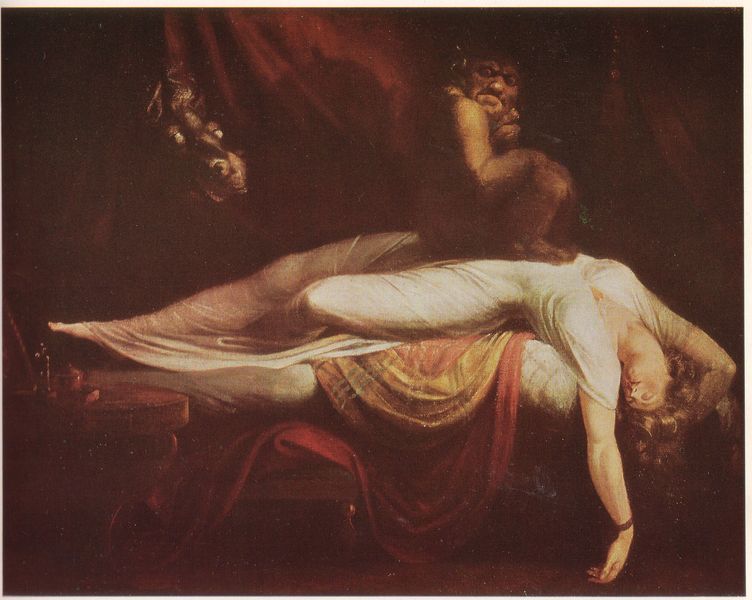
Titel: Der Alptraum
Künstler: Johann Heinrich Füssli
Standort: Detroit
Institution: The Detroit Institute of Arts
Schlagwörter: dunkel, fuß, gemälde, hand, körper, mann, nackt, schatten, schlaf, umhang, weiß, gelb, grün, mädchen, ocker, sitzen, braun, brust, bunt, busen, frau, frisur, haar, hell, kleid, licht, nacht, orange, rücken, stuhl, tisch, zimmer, blick, rot, schleier, tier, tuch, beige, malerei, alt, blond, hemd, jung, wand, arm, arme, augen, böse, falten, lang, leiche, mord, rahmen, samt, tod, tot, bildnis, vorhang, öl, boden, auge, gewand, haare, reich, sitzend, stoff, tücher, decke, paar, dekolletee, kontrast, locken, ohren, seide, esel, pferd, affe, engel, statue, beine, brüste, sofa, hocke, lasziv, liegen, schlafen, schlafend, schlafende, last, farben, farbe, hocker, schemel, figuren, kissen, vorhänge, dunkelrot, bett, tischchen, bettgestell, kordel, erotik, knie, matratze, dekolleté, lachen, krank, diwan, traum, hocken, drapiert, tote, schrecken, leinwand, dämon, mythologie, brokat, altar, neu, betrachten, liege, bedrohung, armband, armreif, hel, leichnam, rotblond, albtraum, alptraum, antik, hölle, teufel, versuchung, faun, lust, ermordung, vision, tonig, rötlich, pferdekopf, zwerg, vorhand, gesteckt, ohnmacht, träumen, horror, gestreckt, gaul, hörnchen, ungeheuer, nachttisch, drache, mörder, heimsuchung, verzweifelt, dämonen, geist, geister, monster, alp, sturm und drang, heinrich, glotzen, vorgang, elch, gnom, sänfte, negligee, alb, kobold, füssli, nachtmahr, todf, pest, unterbewusstsein, troll, kreatur, alpdruck, belastung, häßlich, erschlafft, obsession, bewusstlos, bewusstls, genickbruch, glühaugen, nachtttisch, traumgestalten, nachtmar, gargoyle, nahttisch, taufel, gargyle, nachtmär, dämo, oger, höklle, antikl, gollum, umgebracht, albdruck, hölzli